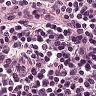
Metastatic tissue present: no